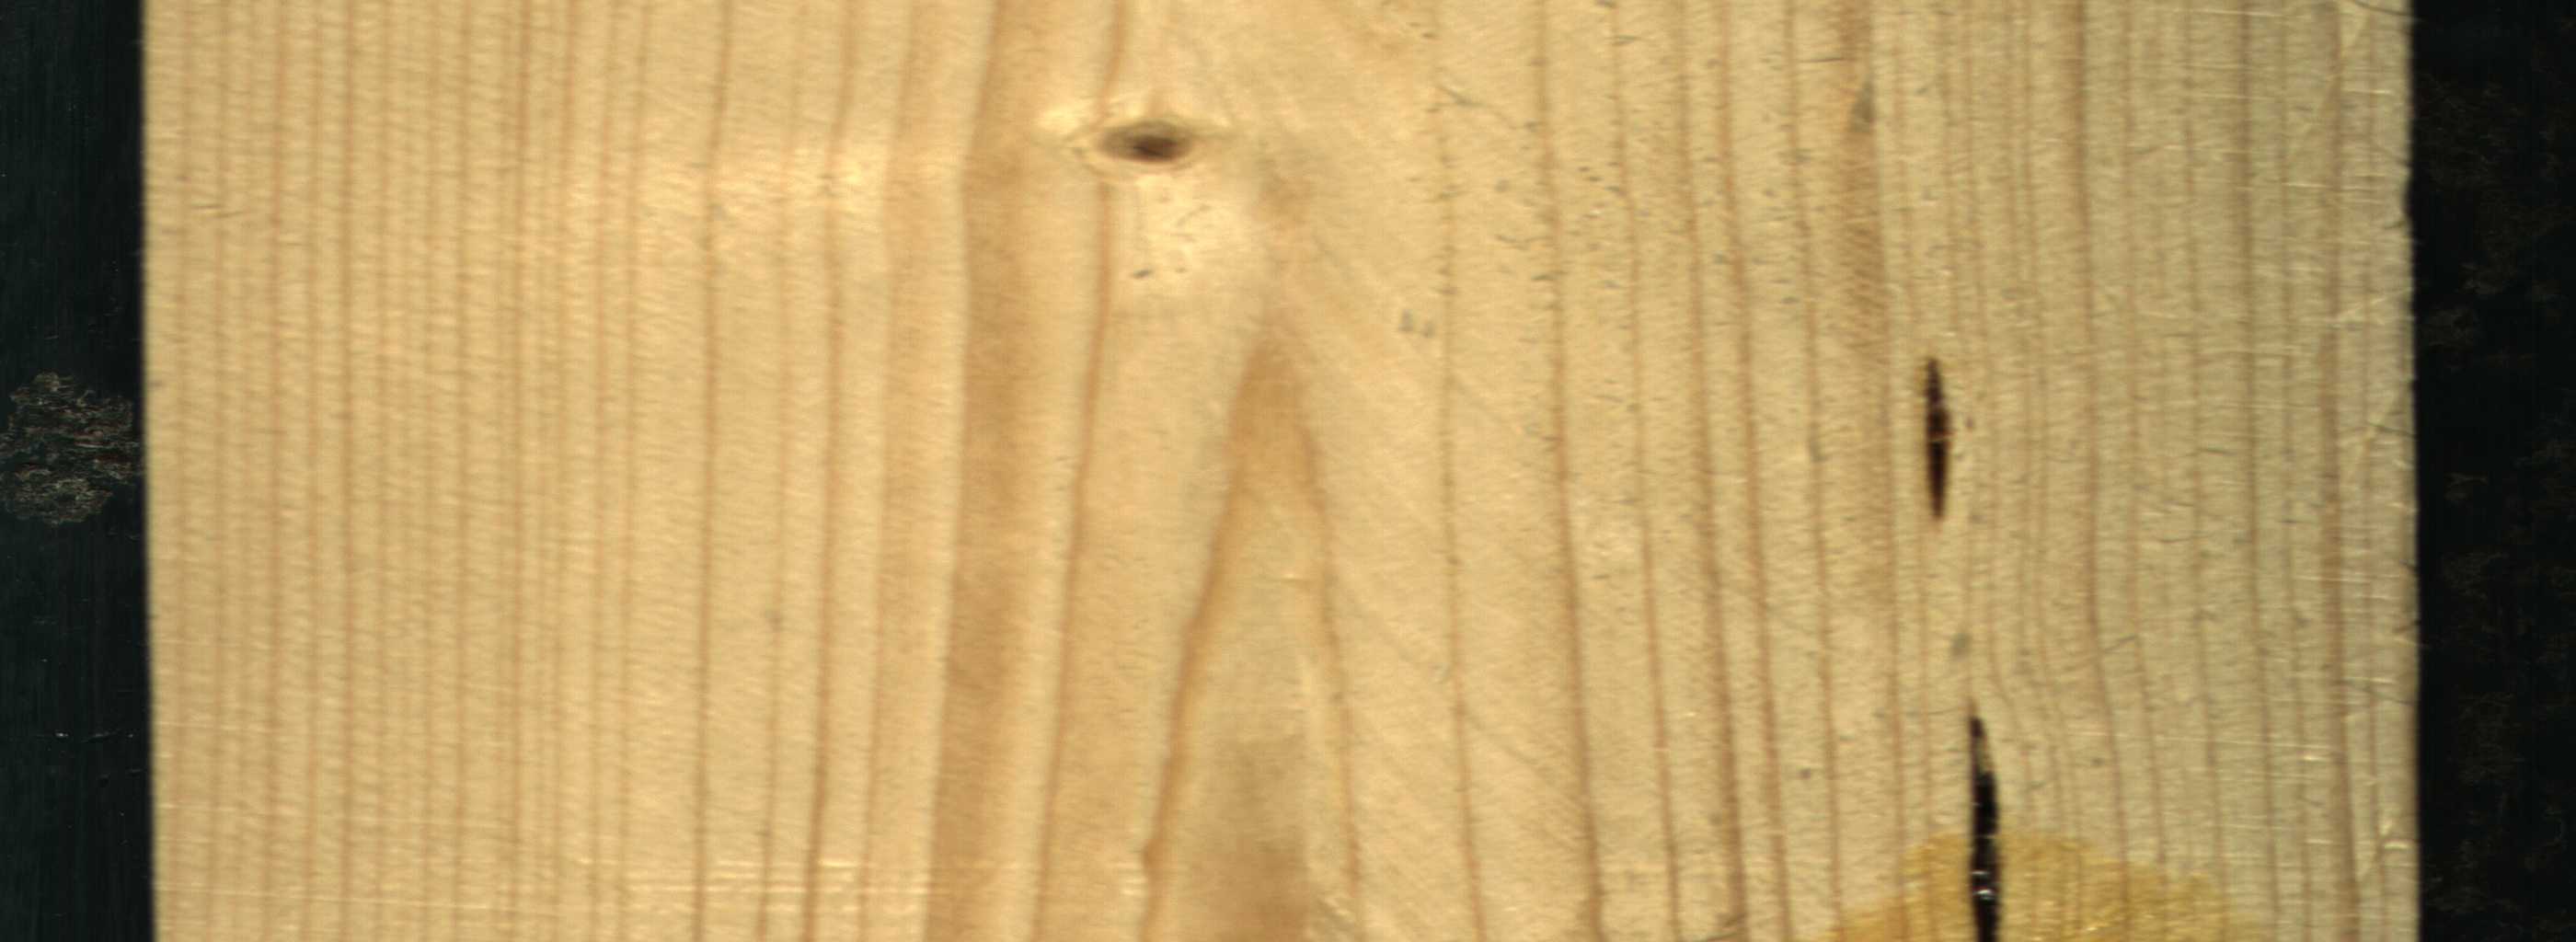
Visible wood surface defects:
resin
resin
Live_Knot